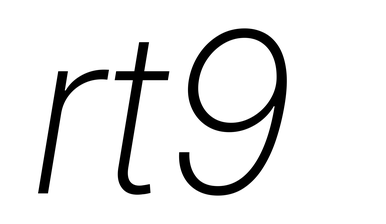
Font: Inter-Italic_ExtraLight_Italic